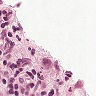
Metastatic tissue present: yes